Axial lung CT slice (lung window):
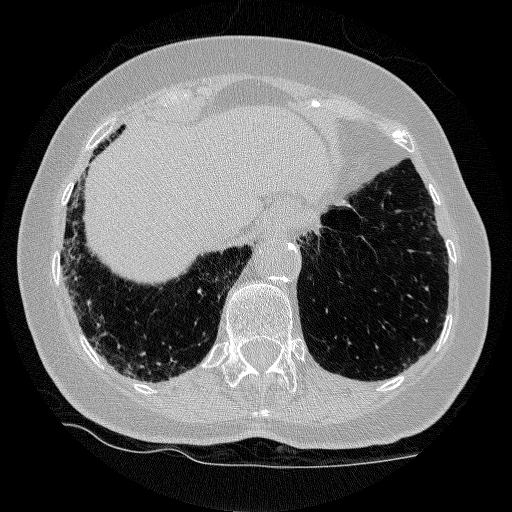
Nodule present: no